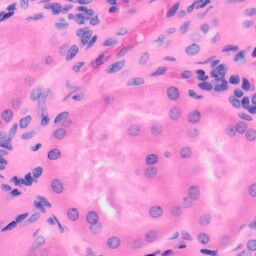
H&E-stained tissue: Kidney